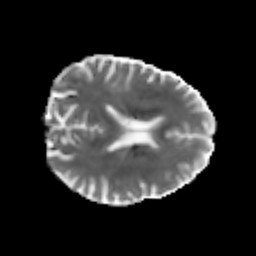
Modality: MD
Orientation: axial
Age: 39
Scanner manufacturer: philips
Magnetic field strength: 3 T
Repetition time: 7.768 s
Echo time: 0.1224 s